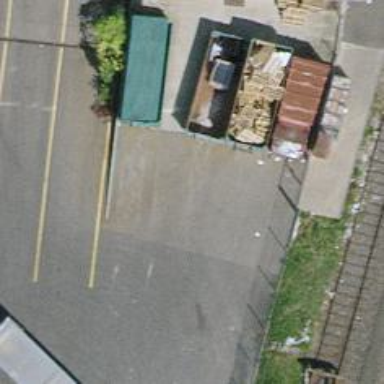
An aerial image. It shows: Charging station.